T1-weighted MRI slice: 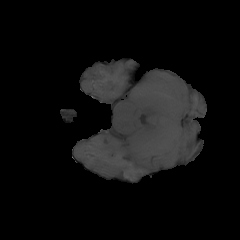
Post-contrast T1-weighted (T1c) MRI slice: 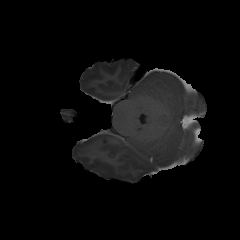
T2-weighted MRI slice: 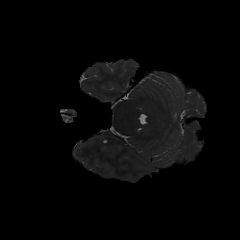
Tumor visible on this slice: no